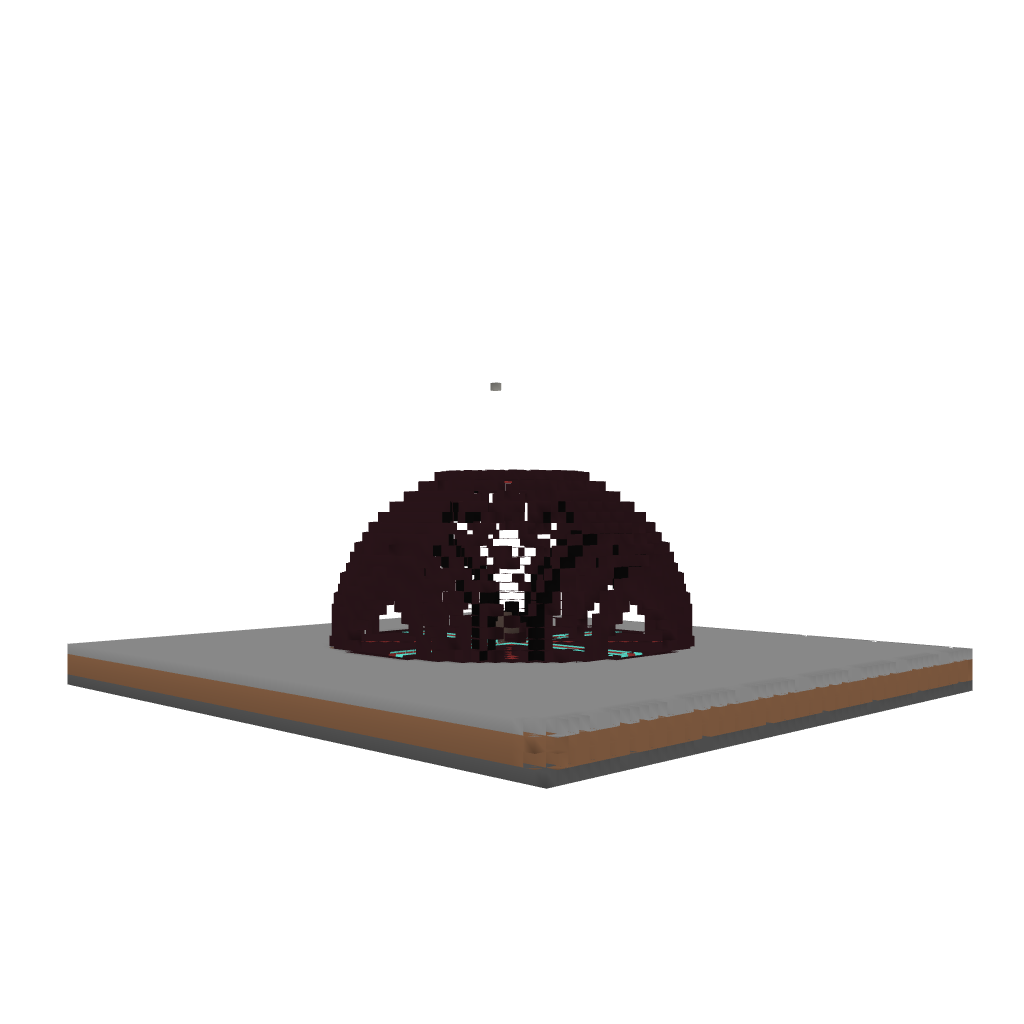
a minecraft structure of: A 4 Portal HUb